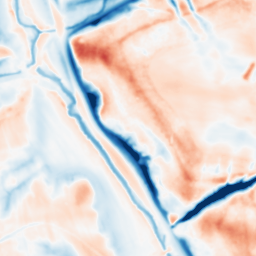
Category: multiscale
Decomposition family: dog_multiscale
Decomposition parameters: sigma_ratio: 1.6
n_scales: 5
base_sigma: 1
Upsampling method: quartic
Upsampling parameters: scale: 2
Upsampling scale: 2